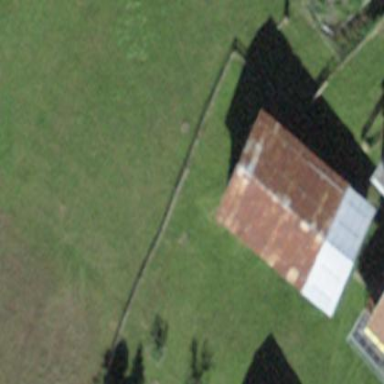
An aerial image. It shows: Shed building.